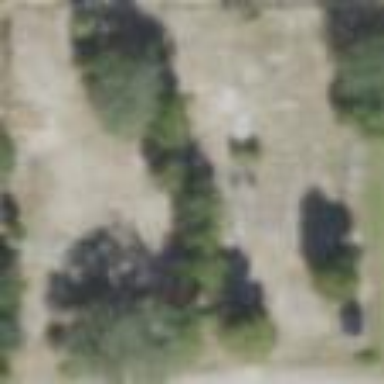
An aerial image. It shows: Graveyard.